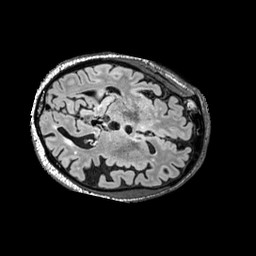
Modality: FLAIR
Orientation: axial
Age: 68
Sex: male
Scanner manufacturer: siemens
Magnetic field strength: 3 T
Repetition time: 5 s
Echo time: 0.387 s